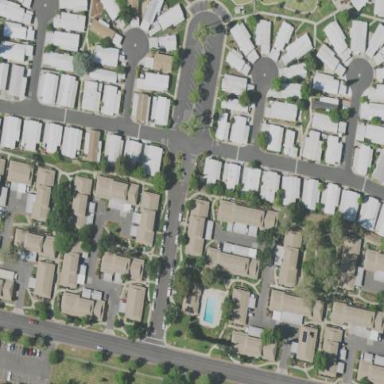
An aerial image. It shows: Residential area consisting of condominiums.